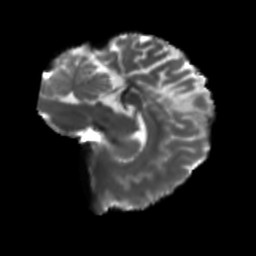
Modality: T2w
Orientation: sagittal
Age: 36
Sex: female
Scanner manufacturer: siemens
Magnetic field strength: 3 T
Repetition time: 5.47 s
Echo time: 0.0854 s